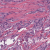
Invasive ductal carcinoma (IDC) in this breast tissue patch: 1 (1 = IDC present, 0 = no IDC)